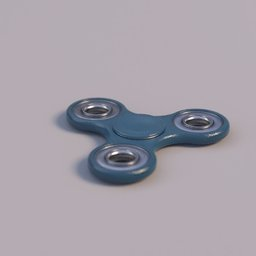
Label: tools